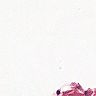
Metastatic tissue present: no